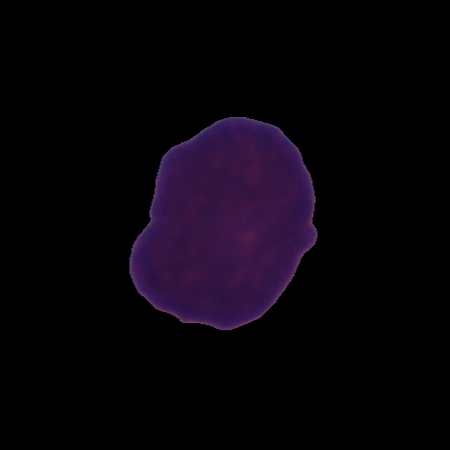
Label: healthy